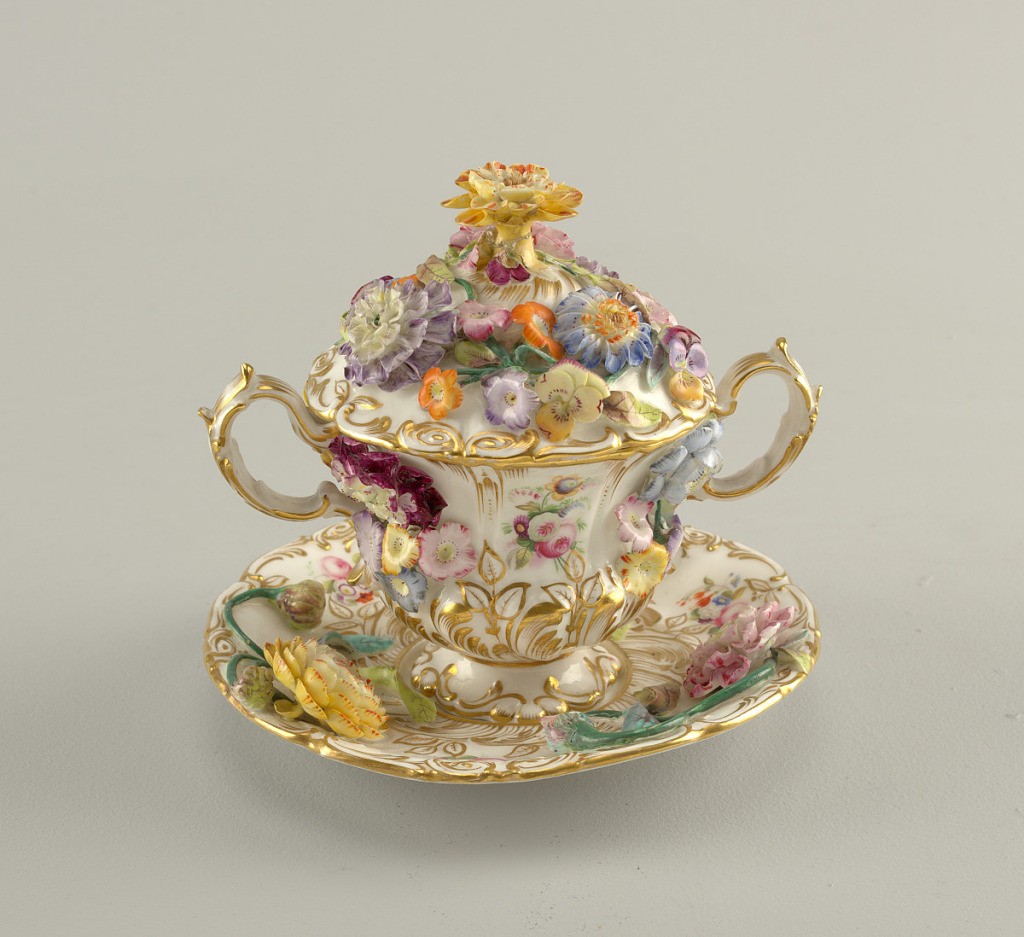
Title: Covered Two-Handled Cup and Saucer
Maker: Coalport Porcelain Factory, English, active late 18th - 20th centuries
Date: ca. 1830
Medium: porcelain (probably bone china), vitreous enamel, gold
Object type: cup and saucer
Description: a) Flaring cup with scrolled foot and handles; applied and painted flowers
b) Domed cover with applied flowers, marigold forming knob
c) Saucer with applied and painted flowers. Gold scrolls and edges on all three pieces